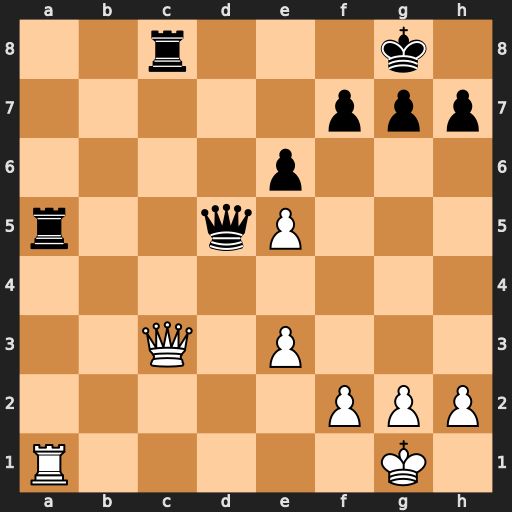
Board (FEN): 2r3k1/5ppp/4p3/r2qP3/8/2Q1P3/5PPP/R5K1
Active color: w
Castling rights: -
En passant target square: -
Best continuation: Qxc8+ Qd8 Qxd8#